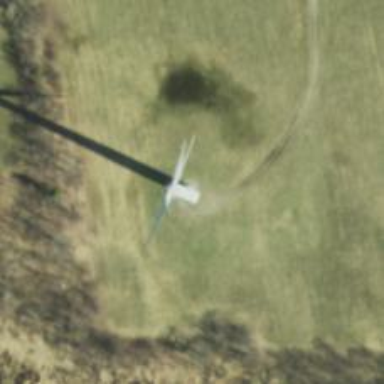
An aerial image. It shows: Wind generator powered by horizontal axis wind turbine.